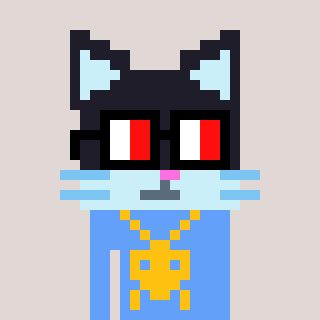
a pixel art character with square glasses with black frames and red eyes, a cat-shaped head and a blue-colored body on a warm background